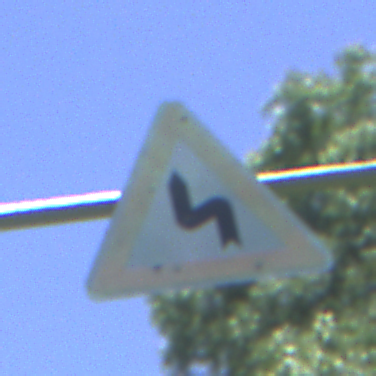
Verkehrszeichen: DoppelkurveZunaechstLinks
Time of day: Midday
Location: Outdoor (Nature)
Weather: Clear
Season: Summer
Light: Natural